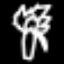
Label: palm tree